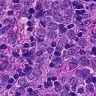
Metastatic tissue present: yes